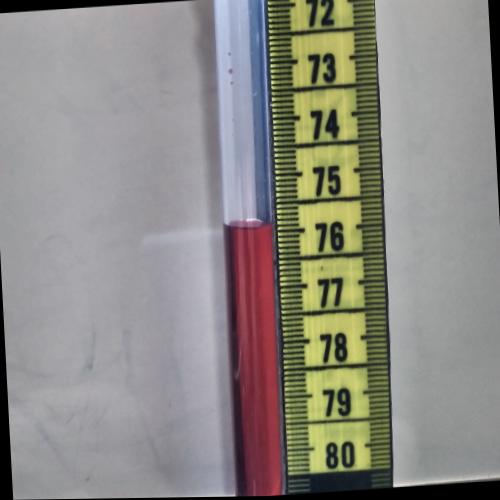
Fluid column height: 76.0 cm